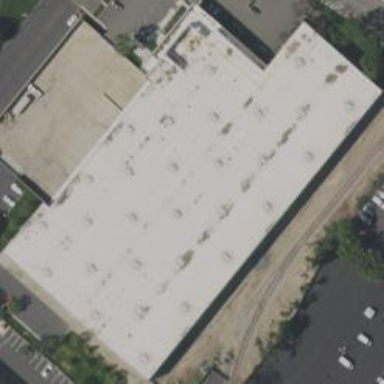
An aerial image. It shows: Commercial building.